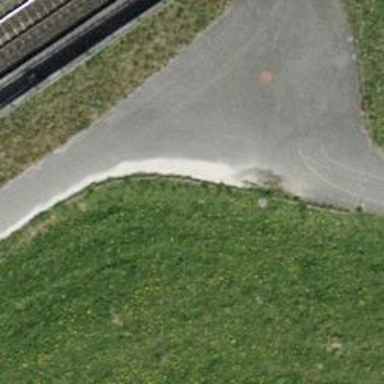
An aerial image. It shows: Well-maintained track road with grade 1 tracktype.